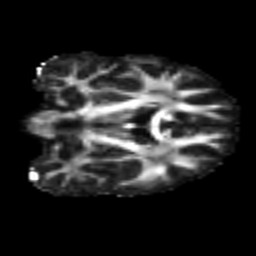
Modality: FA
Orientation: coronal
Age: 20
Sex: female
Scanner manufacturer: siemens
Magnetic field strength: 3 T
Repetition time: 2.3 s
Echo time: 0.085 s